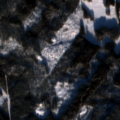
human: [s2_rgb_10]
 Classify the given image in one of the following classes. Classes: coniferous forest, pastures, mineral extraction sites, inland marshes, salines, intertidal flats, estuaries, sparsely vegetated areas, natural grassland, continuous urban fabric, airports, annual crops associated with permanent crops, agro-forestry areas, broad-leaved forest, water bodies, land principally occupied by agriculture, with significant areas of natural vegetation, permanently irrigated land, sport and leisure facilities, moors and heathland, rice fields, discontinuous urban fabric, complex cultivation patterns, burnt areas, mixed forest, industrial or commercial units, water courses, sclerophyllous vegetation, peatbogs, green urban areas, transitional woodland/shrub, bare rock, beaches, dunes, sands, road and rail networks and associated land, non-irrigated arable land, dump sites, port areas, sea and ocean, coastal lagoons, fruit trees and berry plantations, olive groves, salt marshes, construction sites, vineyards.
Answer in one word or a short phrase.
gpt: non-irrigated arable land, land principally occupied by agriculture, with significant areas of natural vegetation, coniferous forest, mixed forest, transitional woodland/shrub